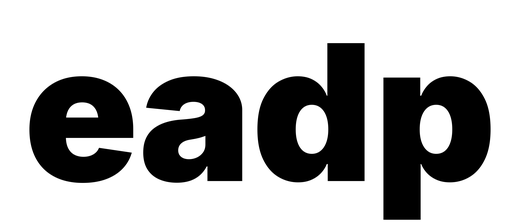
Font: Inter_Black